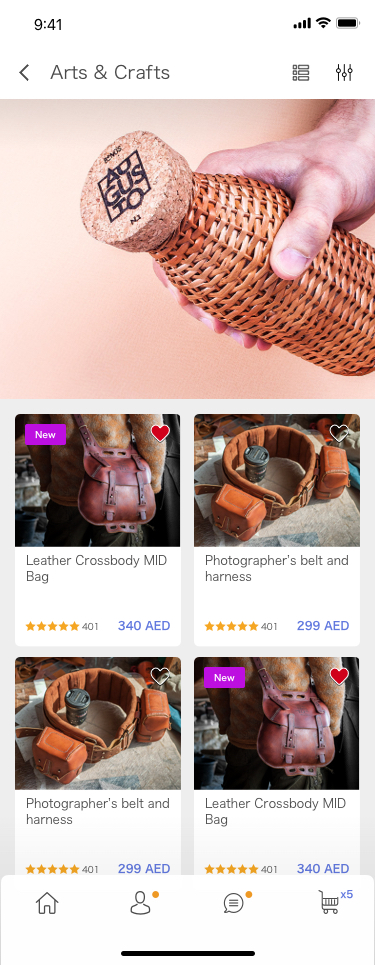
Text in this UI design:
Arts & Crafts